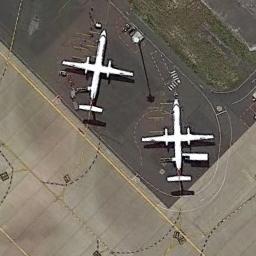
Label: airplane